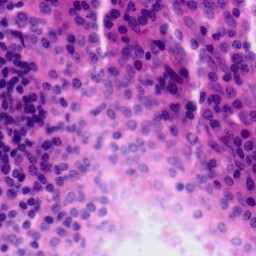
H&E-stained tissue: Tonsil